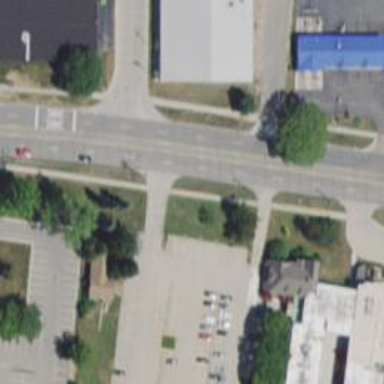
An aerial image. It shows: Secondary road with separate asphalt sidewalks.